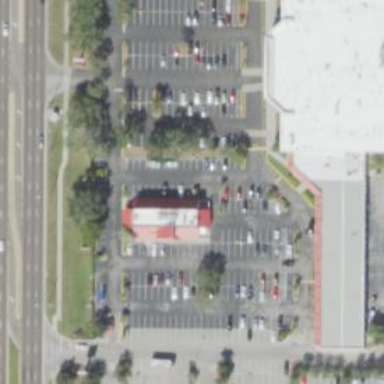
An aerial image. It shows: Parking area with surface.